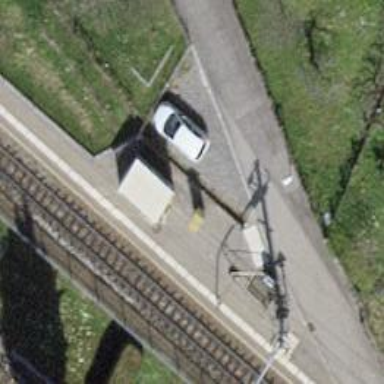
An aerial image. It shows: Halt on the railway.